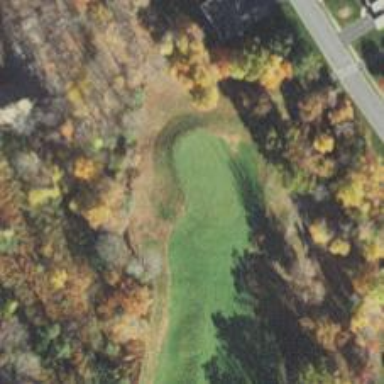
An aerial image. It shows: View of golf hole.